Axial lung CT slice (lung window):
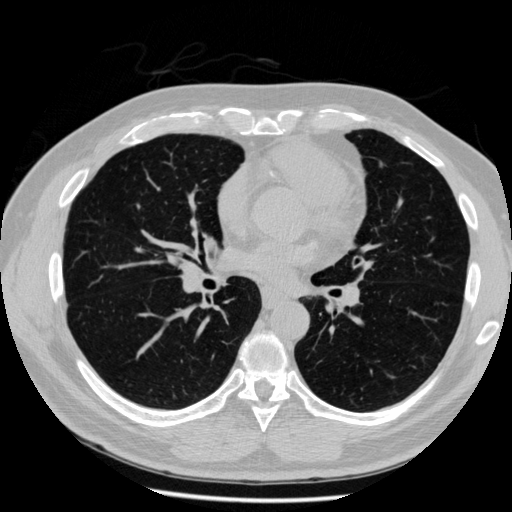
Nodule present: no